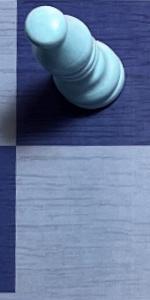
Label: Empty